Question: I have a fragment that executes or display a dialog fragment once a button is clicked. This dialog fragment displays a table generated by code, however when I try to click the button on this is displayed

And when I trace it in the LogCat the dialog fragments onCreateView is not called. Can somebody help or explain this to me?. Im not that good in android programming yet and I know i still have a lot to learn.
Here is the code of the fragment that calls the dialog fragment
'''
public class fragment_schedule extends Fragment {
...............
public fragment_schedule(ArrayList<SubjSchedule> subj){
subject = subj;
}
@SuppressWarnings("deprecation")
@Override
public View onCreateView(LayoutInflater inflater, ViewGroup container,
Bundle savedInstanceState) {
..................
showlstbtn = (Button) rootView.findViewById(R.id.button_showlstschd);
showlstbtn.setOnClickListener(new OnClickListener(){
@Override
public void onClick(View v) {
// TODO Auto-generated method stub
FragmentTransaction ft = getActivity().getFragmentManager().beginTransaction();
ft.addToBackStack(null);
DialogFragment dialog = ShowLstDialog.newInstance(subject);
dialog.show(ft, "dialog");
}
});
..........
'''
and heres my dialog fragment
'''
public class ShowLstDialog extends DialogFragment {
private static final String TAG = ShowLstDialog.class.getSimpleName();
public static Context mContext;
public static TableLayout tl;
public static TableRow trh;
private static ArrayList<SubjSchedule> subject= new ArrayList<SubjSchedule>();
public static DialogFragment newInstance(ArrayList<SubjSchedule> subj) {
// TODO Auto-generated method stub
DialogFragment f = new DialogFragment();
subject = subj;
Log.v(TAG, subject.size()+"");
return f;
}
@Override
public void onCreate(Bundle savedInstanceState) {
super.onCreate(savedInstanceState);
}
@Override
public View onCreateView(LayoutInflater inflater, ViewGroup container,
Bundle savedInstanceState) {
Log.v(TAG, "OnCreateView: " + subject.size()+"");
View rootView = inflater.inflate(R.layout.fragment_dialog_showlst, container);
//mEditText = (EditText) view.findViewById(R.id.txt_your_name);
Log.v(TAG, "OnCreateView: " + subject.size()+"");
getDialog().setTitle("");
tl = (TableLayout) rootView.findViewById(R.id.tablelayout_schedlst);
trh = new TableRow(getActivity());
TextView[] tvh = new TextView[3];
for(int i=0; i<3; i++){
tvh[i] = new TextView(getActivity());
tvh[i].setBackgroundResource(R.drawable.green2);
tvh[i].setTextColor(getResources().getColor(R.color.LightCyan));
tvh[i].setGravity(Gravity.CENTER);
tvh[i].setPadding(30, 3, 30, 3);
//tvh[i].setLayoutParams(params);
trh.addView(tvh[i]);
}
tvh[0].setText("Subject");
tvh[1].setText("Description");
tvh[2].setText("Instructor");
TableRow[] tr = new TableRow[subject.size()];
for(int i=0; i<subject.size();i++){
tr[i] = new TableRow(getActivity());
TextView[] tv1 = new TextView[3];
for(int k=0; k<3; k++){
tv1[k] = new TextView(getActivity());
tv1[k].setBackgroundResource(R.drawable.btn_default_disabled_holo_dark);
tv1[k].setTextColor(getResources().getColor(R.color.list_background_pressed));
tv1[k].setGravity(Gravity.CENTER);
tv1[k].setPadding(30, 3, 30, 3);
//tvh[i].setLayoutParams(params);
tr[i].addView(tv1[i]);
}
tv1[0].setText(subject.get(i).getcn());
tv1[1].setText(subject.get(i).getd());
tv1[2].setText(subject.get(i).geti());
tl.addView(tr[i]);
}
return rootView;
}
}
'''
and here is the xml file of the dialog fragment
'''
<?xml version="1.0" encoding="utf-8"?>
<RelativeLayout xmlns:android="http://schemas.android.com/apk/res/android"
android:layout_width="wrap_content"
android:layout_height="wrap_content"
android:orientation="vertical" >
<ScrollView
android:layout_width="fill_parent"
android:layout_height="match_parent"
android:background="@color/LightCyan"
android:scrollbars="vertical" >
<HorizontalScrollView
android:id="@+id/horizontalScrollView1"
android:layout_width="wrap_content"
android:layout_height="wrap_content" >
<RelativeLayout
android:layout_width="wrap_content"
android:layout_height="match_parent"
android:orientation="horizontal" >
<TableLayout
android:id="@+id/tablelayout_schedlst"
android:layout_width="fill_parent"
android:layout_height="fill_parent"
android:stretchColumns="*" >
</TableLayout>
</RelativeLayout>
</HorizontalScrollView>
</ScrollView>
</RelativeLayout>
'''
thank you so much in advance.
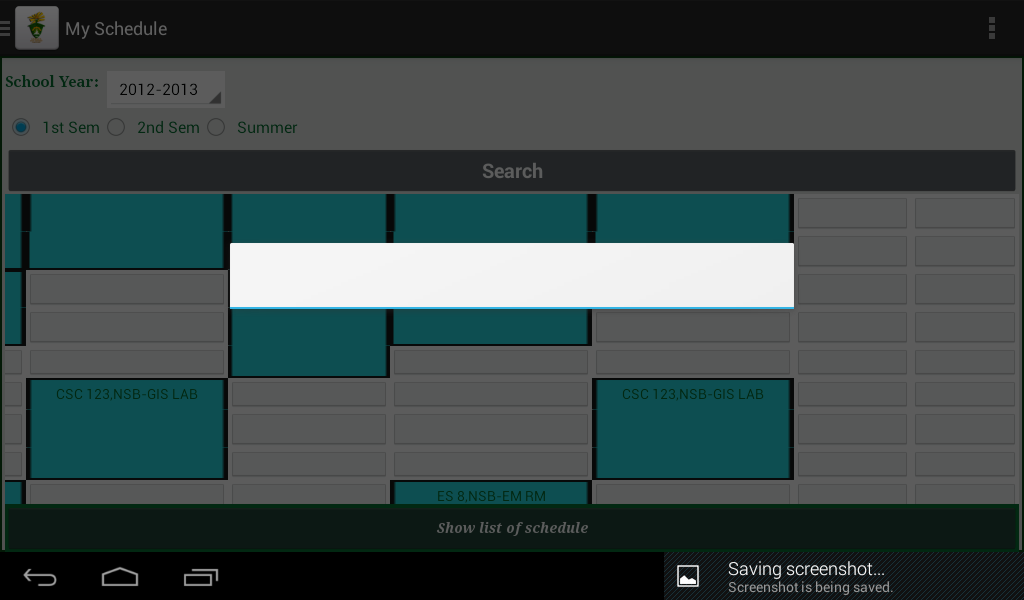
Answer: Change this
'''
public static DialogFragment newInstance(ArrayList<SubjSchedule> subj) {
// TODO Auto-generated method stub
DialogFragment f = new DialogFragment();
subject = subj;
Log.v(TAG, subject.size()+"");
return f;
}
'''
to
'''
public static ShowLstDialog newInstance(ArrayList<SubjSchedule> subj) {
// TODO Auto-generated method stub
ShowLstDialog f = new ShowLstDialog();
subject = subj;
Log.v(TAG, subject.size()+"");
return f;
}
'''
And do read
<URL>